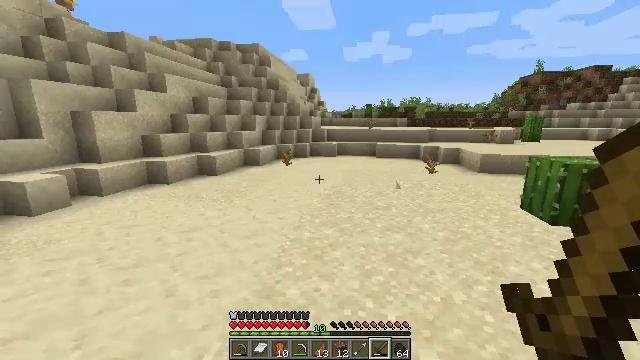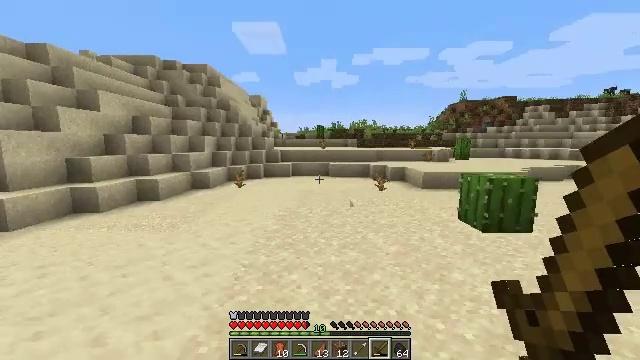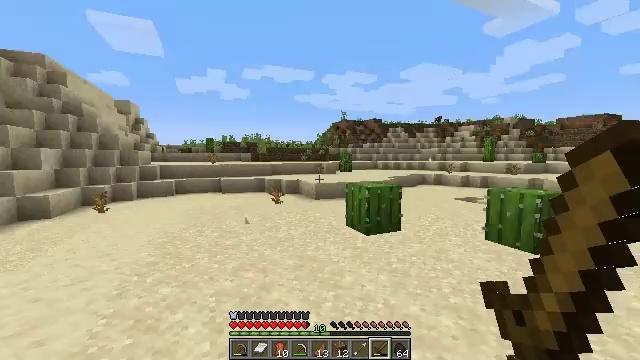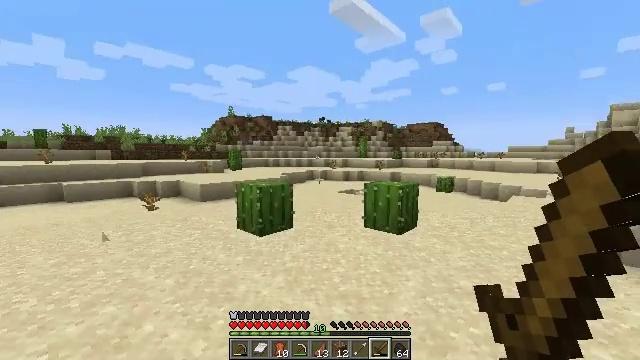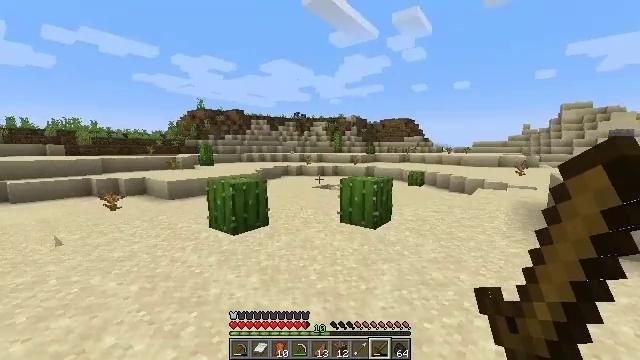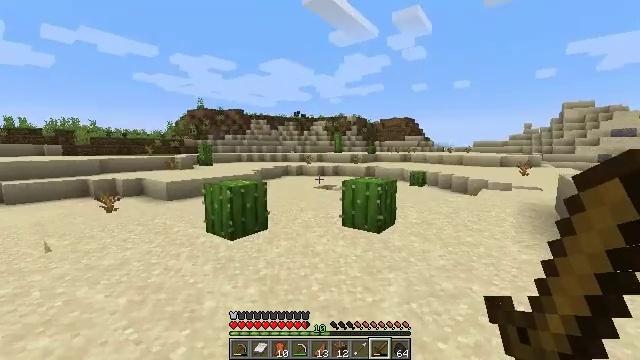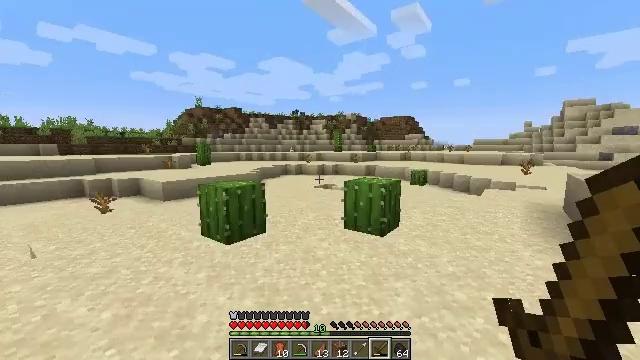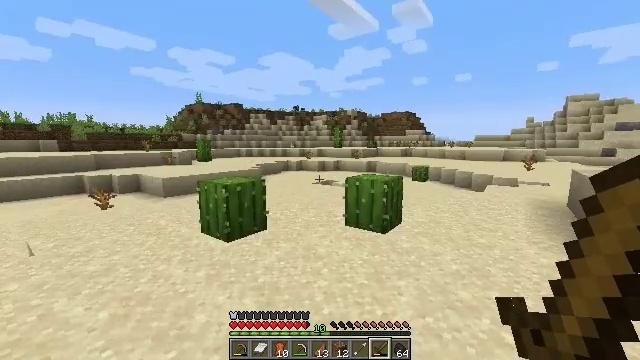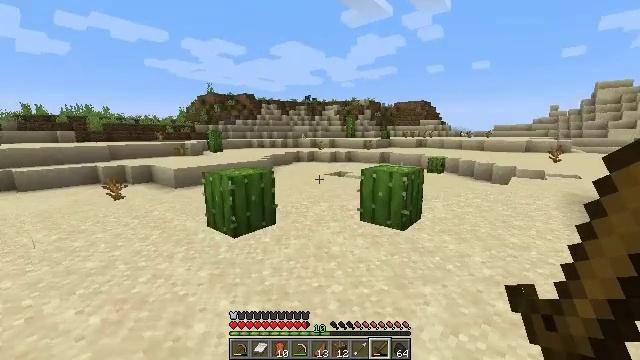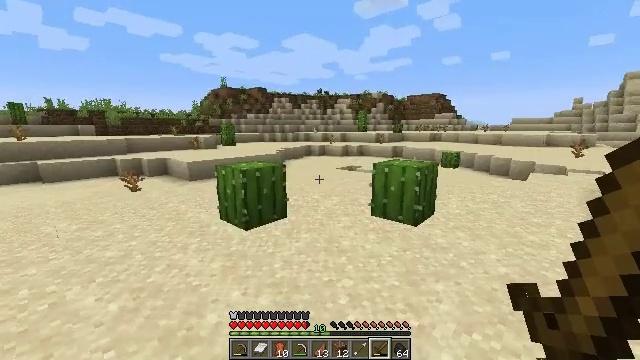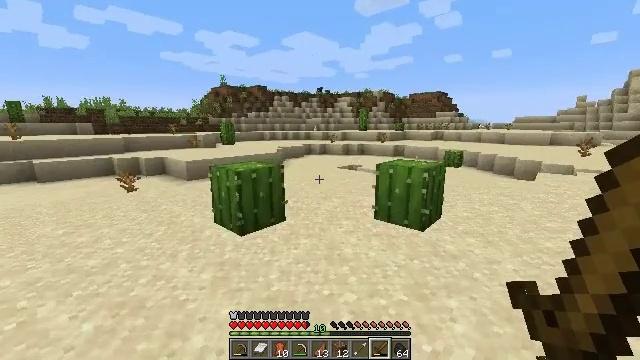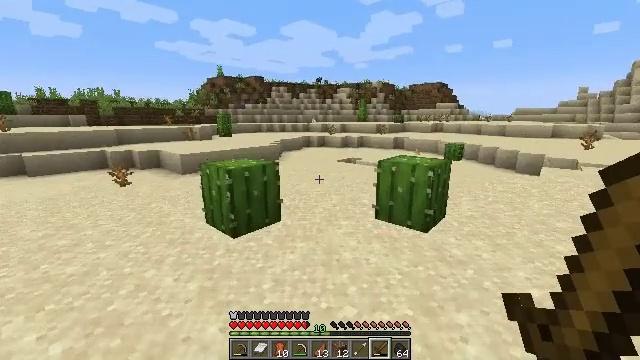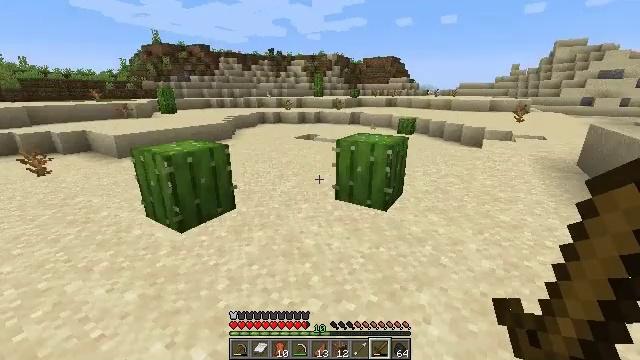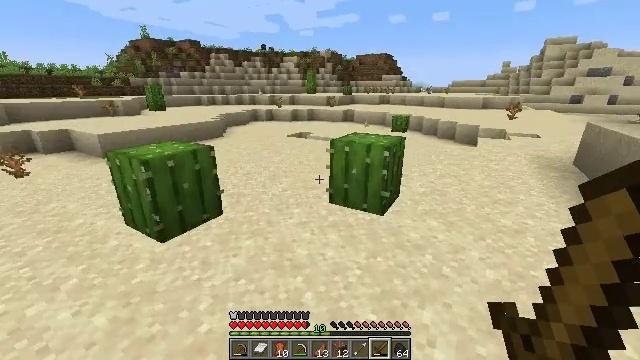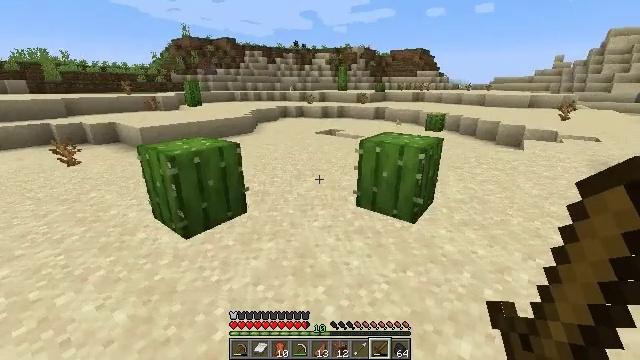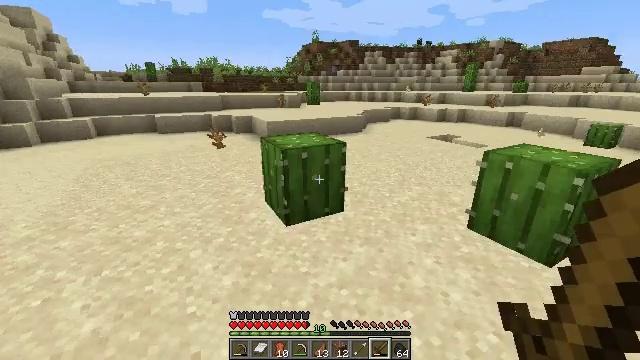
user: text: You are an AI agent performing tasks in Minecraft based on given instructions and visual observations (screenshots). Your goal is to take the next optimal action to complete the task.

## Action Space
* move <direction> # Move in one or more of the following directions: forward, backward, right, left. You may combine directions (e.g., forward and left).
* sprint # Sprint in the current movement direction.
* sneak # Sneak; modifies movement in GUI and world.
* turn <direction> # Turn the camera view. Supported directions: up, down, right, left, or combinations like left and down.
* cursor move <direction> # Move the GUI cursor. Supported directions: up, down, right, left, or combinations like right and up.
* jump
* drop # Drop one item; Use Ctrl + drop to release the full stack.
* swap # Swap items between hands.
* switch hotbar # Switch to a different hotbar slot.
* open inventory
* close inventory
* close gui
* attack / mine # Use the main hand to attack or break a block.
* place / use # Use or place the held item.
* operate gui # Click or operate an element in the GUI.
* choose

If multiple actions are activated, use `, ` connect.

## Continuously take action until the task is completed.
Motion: motion action
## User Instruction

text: Break the cactus block.
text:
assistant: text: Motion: turn right and up
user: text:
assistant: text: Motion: move forward, turn right and up
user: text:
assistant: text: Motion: move forward, turn right
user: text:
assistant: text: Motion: move forward, turn right and down
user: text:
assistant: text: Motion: move forward
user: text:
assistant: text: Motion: move forward
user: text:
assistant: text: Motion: move forward
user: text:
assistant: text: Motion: move forward, turn left and down
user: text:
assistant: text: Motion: move forward, turn left and down
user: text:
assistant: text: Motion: move forward
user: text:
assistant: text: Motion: move forward, turn down
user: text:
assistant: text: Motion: move forward, turn right and down
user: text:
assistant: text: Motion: move forward, turn right
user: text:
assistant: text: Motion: move forward, turn left
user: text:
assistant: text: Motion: turn left
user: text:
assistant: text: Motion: turn left
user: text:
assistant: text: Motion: attack / mine
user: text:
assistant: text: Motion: attack / mine
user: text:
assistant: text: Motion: attack / mine
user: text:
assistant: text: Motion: attack / mine
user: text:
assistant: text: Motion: attack / mine
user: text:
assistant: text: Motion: attack / mine
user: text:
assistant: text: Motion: attack / mine
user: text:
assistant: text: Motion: turn right, attack / mine
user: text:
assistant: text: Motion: attack / mine
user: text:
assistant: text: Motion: attack / mine
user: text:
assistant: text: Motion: attack / mine
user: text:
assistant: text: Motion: attack / mine
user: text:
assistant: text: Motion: attack / mine
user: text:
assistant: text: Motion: attack / mine